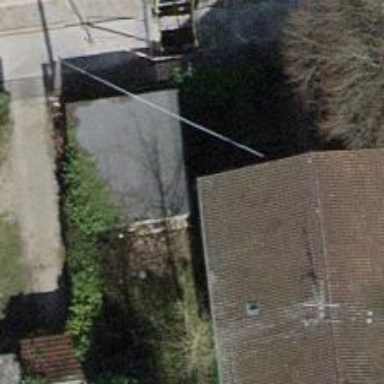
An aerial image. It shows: View of roof of building.